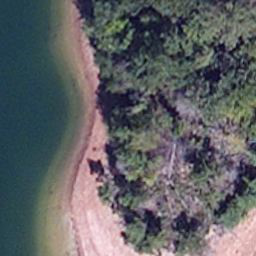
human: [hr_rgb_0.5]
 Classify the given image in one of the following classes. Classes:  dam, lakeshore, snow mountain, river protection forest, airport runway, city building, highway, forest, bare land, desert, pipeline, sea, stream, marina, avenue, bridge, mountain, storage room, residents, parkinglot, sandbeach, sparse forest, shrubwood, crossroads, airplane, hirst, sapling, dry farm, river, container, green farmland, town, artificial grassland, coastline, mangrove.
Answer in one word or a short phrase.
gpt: lakeshore